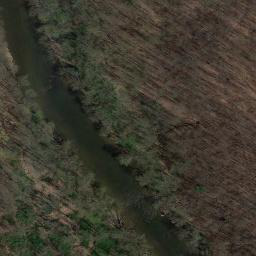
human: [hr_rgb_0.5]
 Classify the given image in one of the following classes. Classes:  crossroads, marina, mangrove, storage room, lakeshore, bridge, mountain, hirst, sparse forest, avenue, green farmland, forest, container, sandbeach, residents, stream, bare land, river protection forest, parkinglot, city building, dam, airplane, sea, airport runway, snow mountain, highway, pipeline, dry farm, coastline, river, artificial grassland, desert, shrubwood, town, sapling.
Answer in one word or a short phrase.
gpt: river